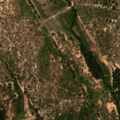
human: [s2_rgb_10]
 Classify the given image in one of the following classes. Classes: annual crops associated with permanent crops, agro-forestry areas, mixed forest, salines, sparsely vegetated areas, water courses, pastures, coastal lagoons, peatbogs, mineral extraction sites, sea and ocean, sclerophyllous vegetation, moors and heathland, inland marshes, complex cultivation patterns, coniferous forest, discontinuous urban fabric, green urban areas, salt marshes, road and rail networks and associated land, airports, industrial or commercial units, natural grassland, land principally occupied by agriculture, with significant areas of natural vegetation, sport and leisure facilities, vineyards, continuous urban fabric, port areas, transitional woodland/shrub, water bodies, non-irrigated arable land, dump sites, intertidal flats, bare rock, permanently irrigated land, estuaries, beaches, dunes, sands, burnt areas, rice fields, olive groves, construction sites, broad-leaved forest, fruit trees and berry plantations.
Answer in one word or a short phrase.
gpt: continuous urban fabric